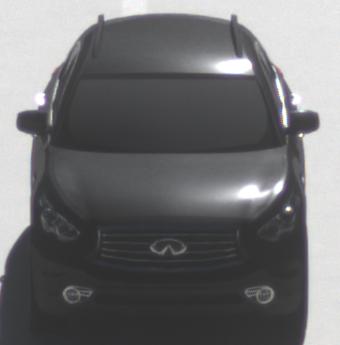
Make: Infiniti
Model: FX 37
Detailed model: FX (S51)
Model produced from: 2012/07
Model produced until: 2013/10
Doors: 5
Color: black
Road condition: dry road
Daytime: morning or afternoon
Contrast: high contrast